Field crop: maize
Growth stage: 2
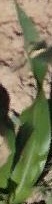
Species: maize